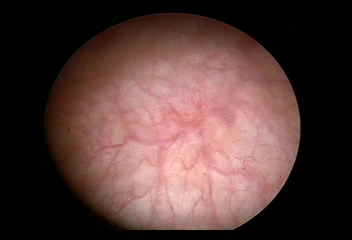
Modality: WLC
Class: Normal mucosa
Bladder cancer association: No